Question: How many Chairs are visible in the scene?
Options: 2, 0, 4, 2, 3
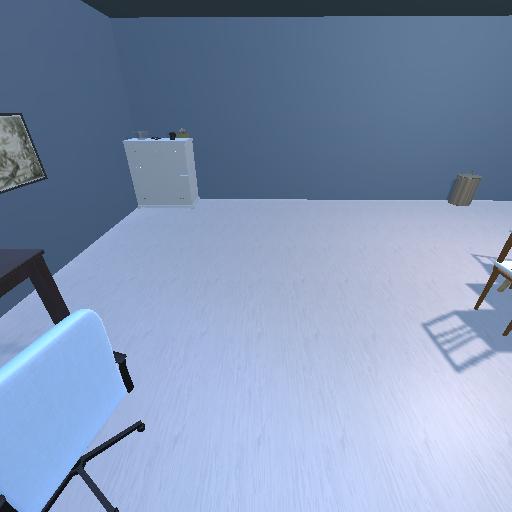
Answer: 2